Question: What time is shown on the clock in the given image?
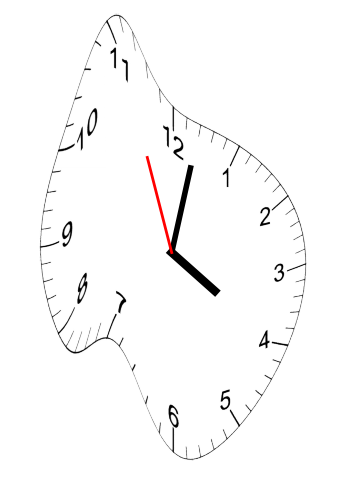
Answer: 04:01:56